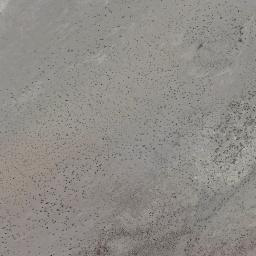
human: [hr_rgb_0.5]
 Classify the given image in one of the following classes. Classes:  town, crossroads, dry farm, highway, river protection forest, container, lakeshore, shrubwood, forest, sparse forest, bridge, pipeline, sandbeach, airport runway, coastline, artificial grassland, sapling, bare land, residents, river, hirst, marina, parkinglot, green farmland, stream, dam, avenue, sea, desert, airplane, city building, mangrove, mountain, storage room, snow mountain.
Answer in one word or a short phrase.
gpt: bare land